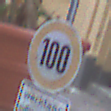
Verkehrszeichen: Geschwindigkeit100
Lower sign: ZeitangabenMitBeschraenkungAufWochentage7
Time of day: MorningAfternoon
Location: Outdoor (Urban)
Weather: PartlyCloudy
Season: NotSpecified
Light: Natural